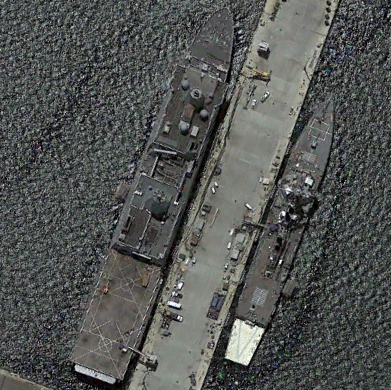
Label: combat